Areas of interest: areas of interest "Bao Hu Road Mini Football Field"
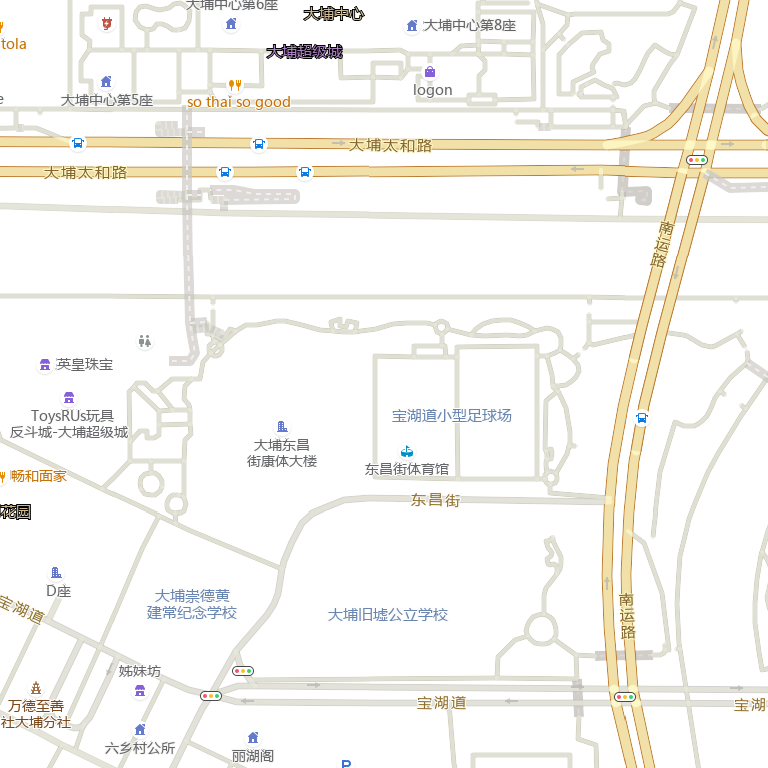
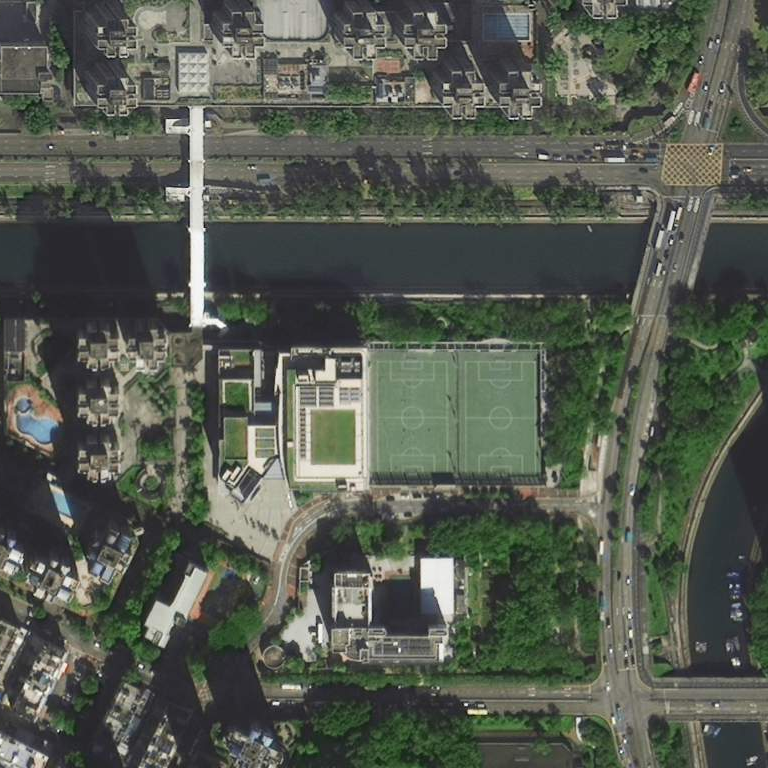